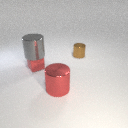
small red rubber cube to the left of large red metal cylinder